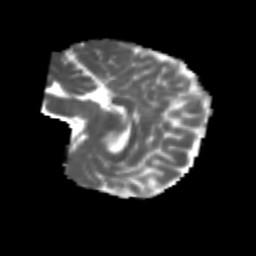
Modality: MD
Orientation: sagittal
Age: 6
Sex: female
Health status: healthy